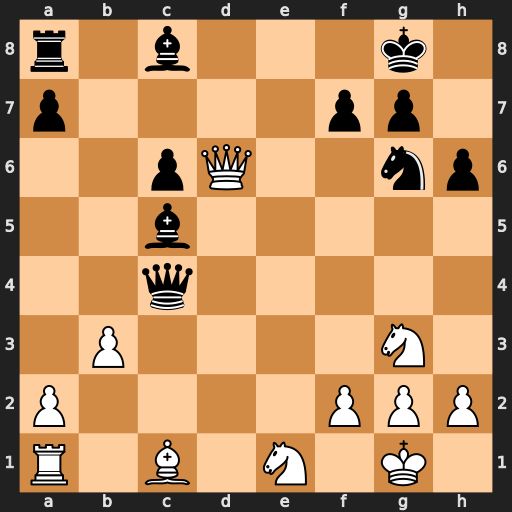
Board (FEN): r1b3k1/p4pp1/2pQ2np/2b5/2q5/1P4N1/P4PPP/R1B1N1K1
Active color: w
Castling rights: -
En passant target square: -
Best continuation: Qd8+ Kh7 bxc4